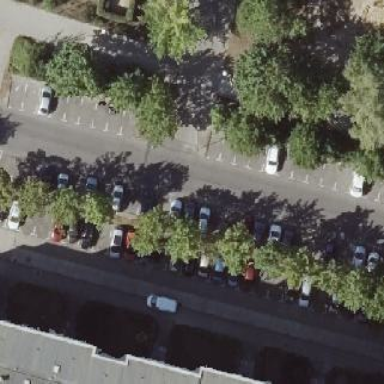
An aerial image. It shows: Street side parking available for residential area.